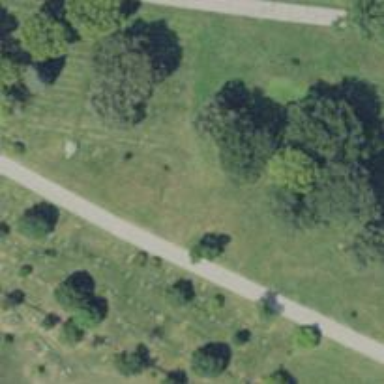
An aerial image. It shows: Sector within cemetery.